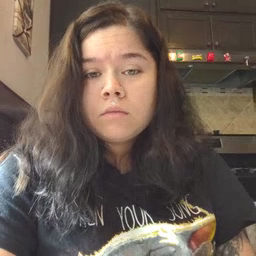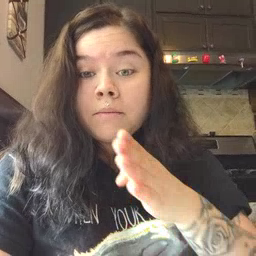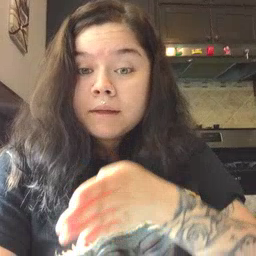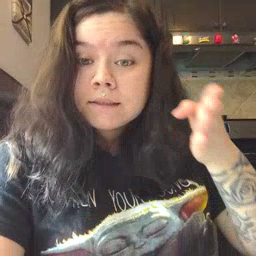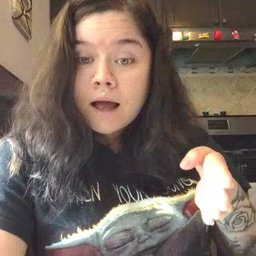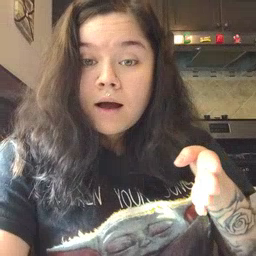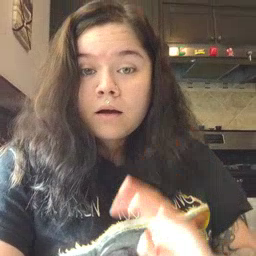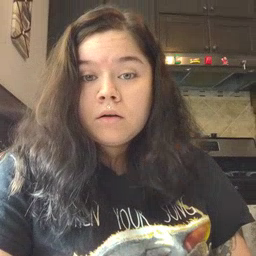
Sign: beside